Field crop: tomato
Growth stage: 1
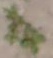
Species: portulaca